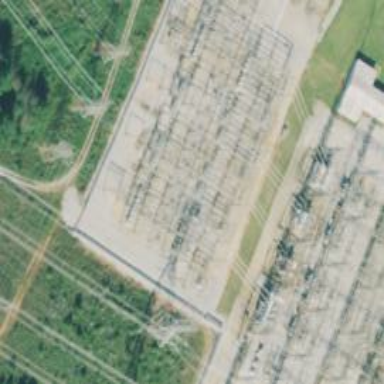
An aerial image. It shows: Switch used for power control.